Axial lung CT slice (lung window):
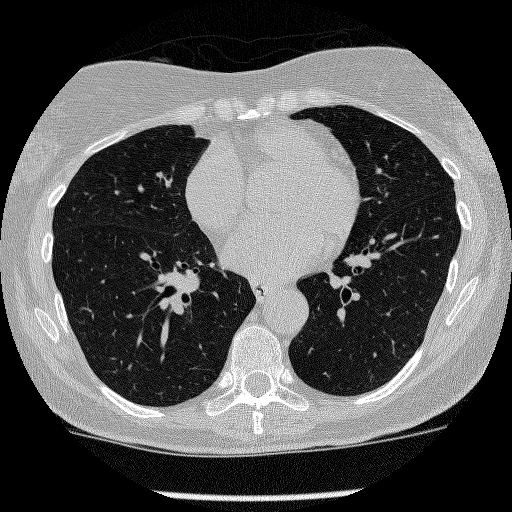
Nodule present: no